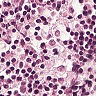
Metastatic tissue present: no